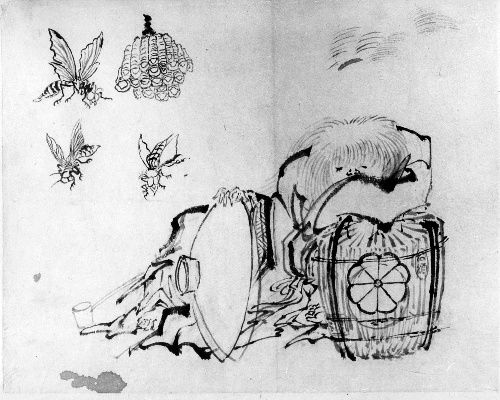
Artist: Katsushika Hokusai
Artist bio: Japanese, Tokyo (Edo) 1760–1849 Tokyo (Edo)
Date: 18th–19th century
Object type: Drawing
Classification: Paintings
Medium: Ink and color on paper
Culture: Japan
Period: Edo period (1615–1868)
Dimensions: 9 5/8 x 12 3/8 in. (24.4 x 31.4 cm)
Department: Asian Art
Credit line: Gift of Annette Young, in memory of her brother, Innis Young, 1956
Accession year: 1956
Repository: Metropolitan Museum of Art, New York, NY
Tags: Men|Insects